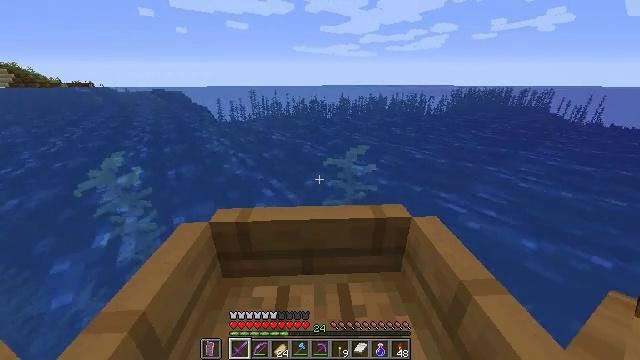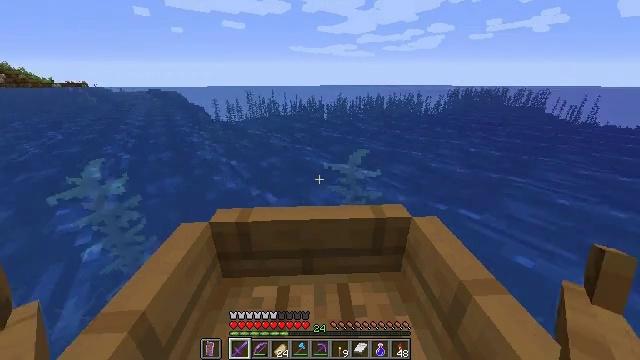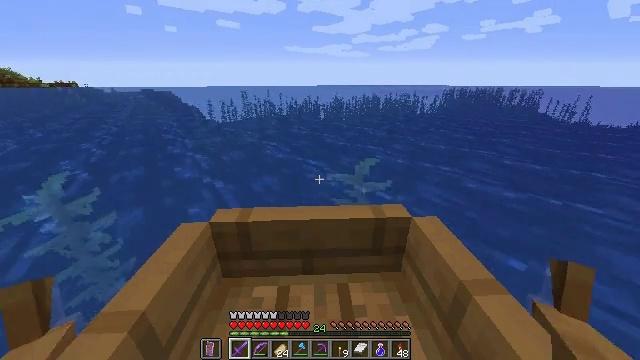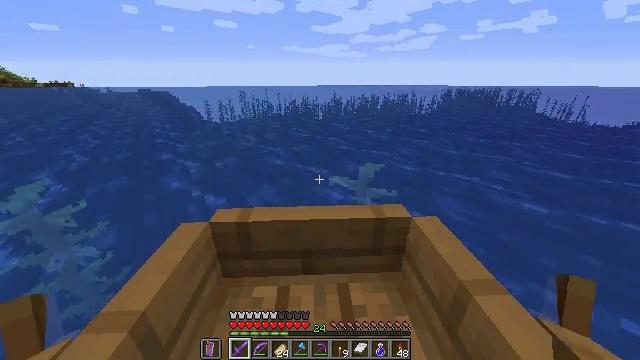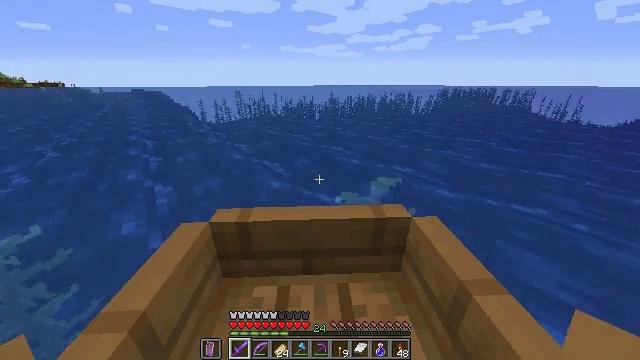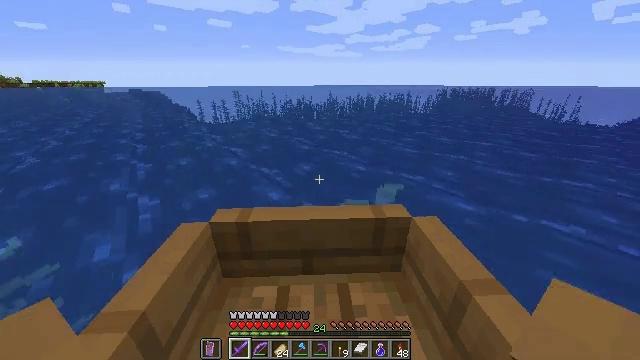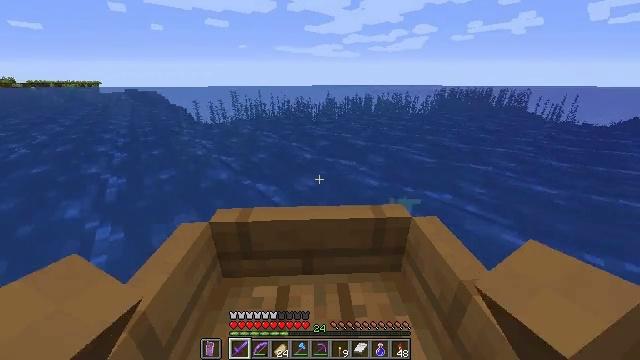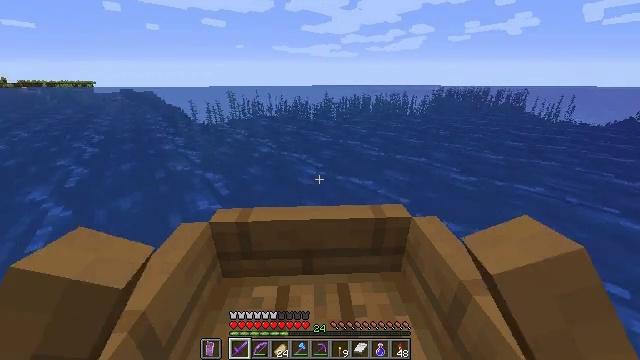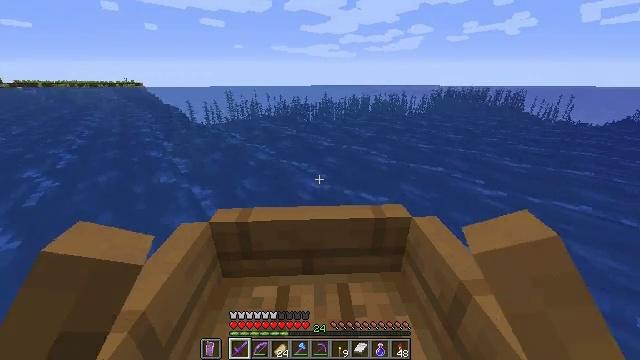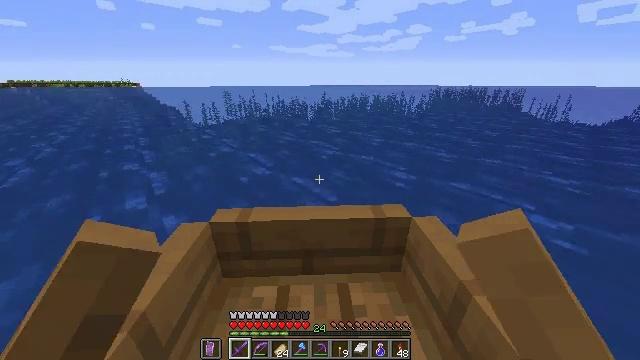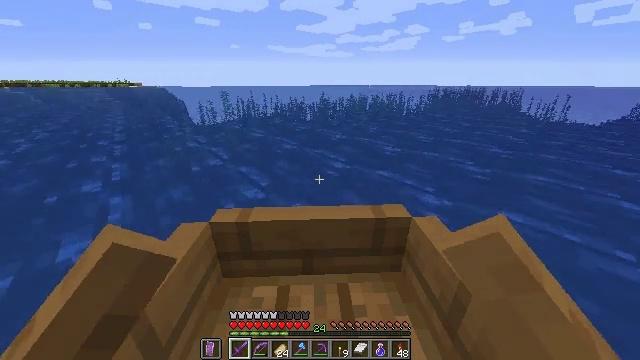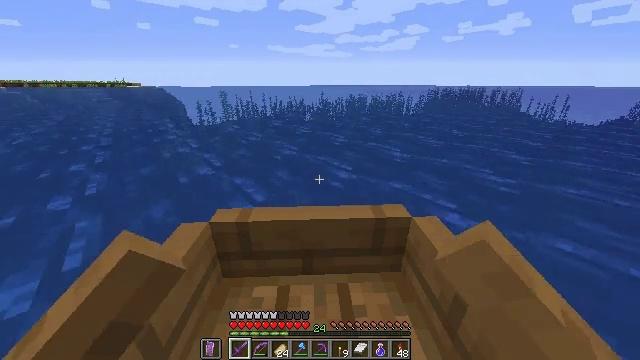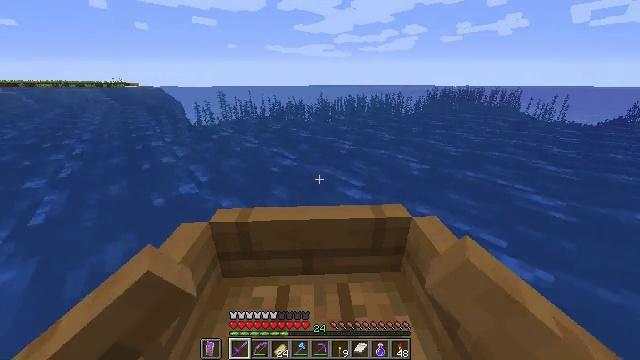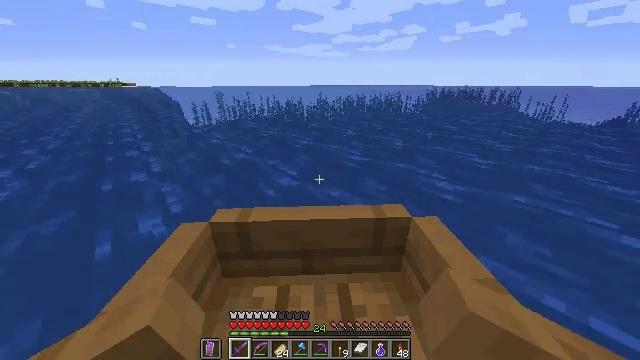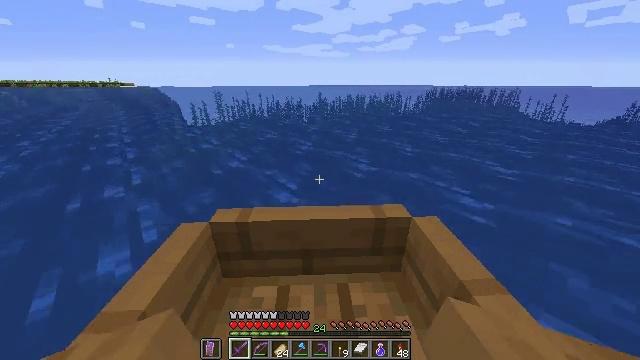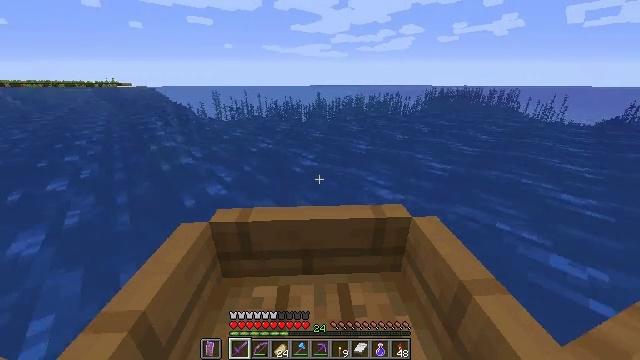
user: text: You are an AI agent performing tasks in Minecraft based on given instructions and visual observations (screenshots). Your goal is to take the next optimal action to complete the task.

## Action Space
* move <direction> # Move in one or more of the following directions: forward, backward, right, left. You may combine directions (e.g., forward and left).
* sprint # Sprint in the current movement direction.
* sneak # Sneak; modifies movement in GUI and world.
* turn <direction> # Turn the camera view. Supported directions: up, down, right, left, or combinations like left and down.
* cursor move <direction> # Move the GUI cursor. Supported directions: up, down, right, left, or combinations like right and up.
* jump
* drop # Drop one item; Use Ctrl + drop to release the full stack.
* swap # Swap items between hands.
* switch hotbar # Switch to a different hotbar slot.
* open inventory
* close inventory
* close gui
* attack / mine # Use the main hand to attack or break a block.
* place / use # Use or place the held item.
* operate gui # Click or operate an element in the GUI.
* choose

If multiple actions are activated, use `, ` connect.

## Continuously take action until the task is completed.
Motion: motion action
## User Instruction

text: Drop stone brick stairs.
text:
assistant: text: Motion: move forward
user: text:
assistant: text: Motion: move forward
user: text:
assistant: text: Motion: move forward
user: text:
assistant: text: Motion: move forward
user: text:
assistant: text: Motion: move forward
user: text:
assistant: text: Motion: move forward
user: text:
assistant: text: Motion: move forward
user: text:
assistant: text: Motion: move forward
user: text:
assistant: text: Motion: move forward
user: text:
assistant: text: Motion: move forward
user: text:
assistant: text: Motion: move forward
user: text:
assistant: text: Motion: move forward
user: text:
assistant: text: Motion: move forward
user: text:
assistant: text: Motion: move forward
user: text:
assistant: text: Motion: move forward
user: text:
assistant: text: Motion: move forward
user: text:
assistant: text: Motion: move forward
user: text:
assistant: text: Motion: move forward
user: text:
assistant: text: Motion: move forward
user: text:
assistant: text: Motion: move forward, turn right
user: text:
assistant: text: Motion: move forward, turn right
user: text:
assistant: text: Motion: move forward, turn right
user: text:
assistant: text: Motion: move forward
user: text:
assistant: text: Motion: move forward
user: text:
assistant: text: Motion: move forward
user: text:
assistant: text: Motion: move forward, turn right
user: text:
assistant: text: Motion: move forward
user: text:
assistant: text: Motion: move forward
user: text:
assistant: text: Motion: move forward
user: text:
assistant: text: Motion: move forward